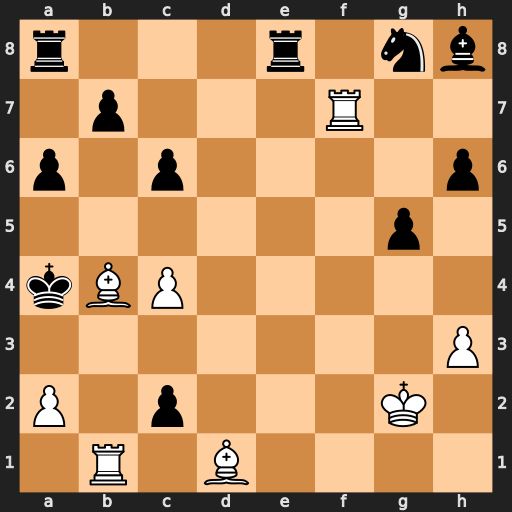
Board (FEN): r3r1nb/1p3R2/p1p4p/6p1/kBP5/7P/P1p3K1/1R1B4
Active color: w
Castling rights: -
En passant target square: -
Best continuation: Bxc2#